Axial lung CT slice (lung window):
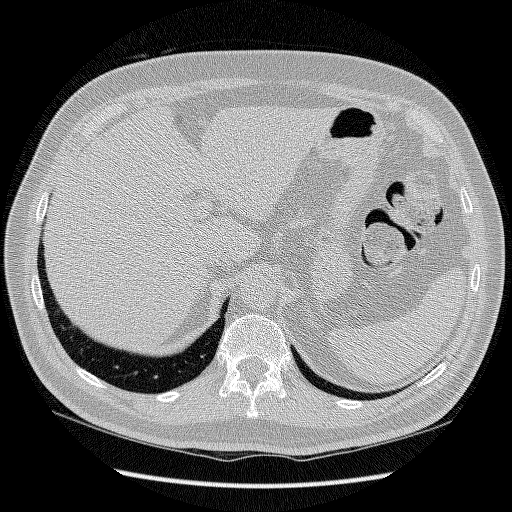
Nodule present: no